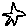
Label: star